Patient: sex M, age 45
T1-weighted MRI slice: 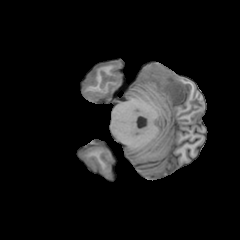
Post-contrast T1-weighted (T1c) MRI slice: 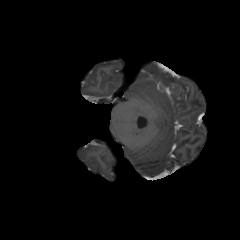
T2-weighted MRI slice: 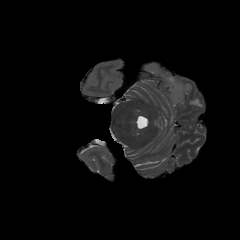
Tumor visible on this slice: yes
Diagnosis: Glioblastoma, IDH-wildtype
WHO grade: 4